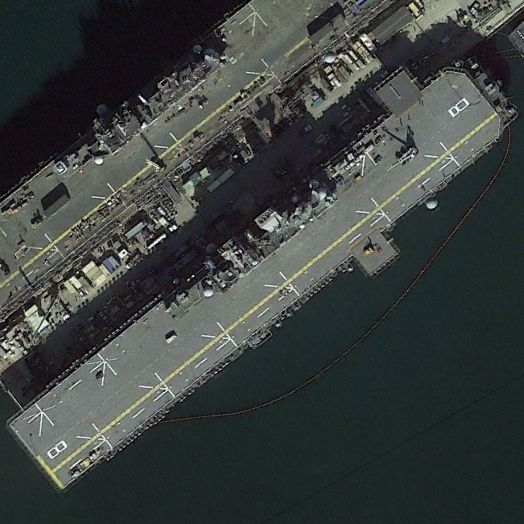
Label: assault